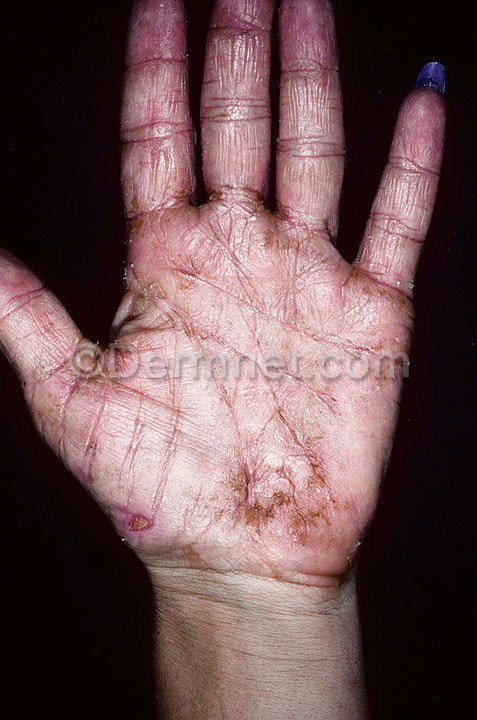
Disease: Eczema Photos